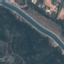
Label: River